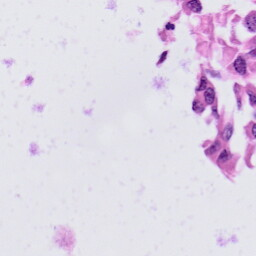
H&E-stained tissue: Skin